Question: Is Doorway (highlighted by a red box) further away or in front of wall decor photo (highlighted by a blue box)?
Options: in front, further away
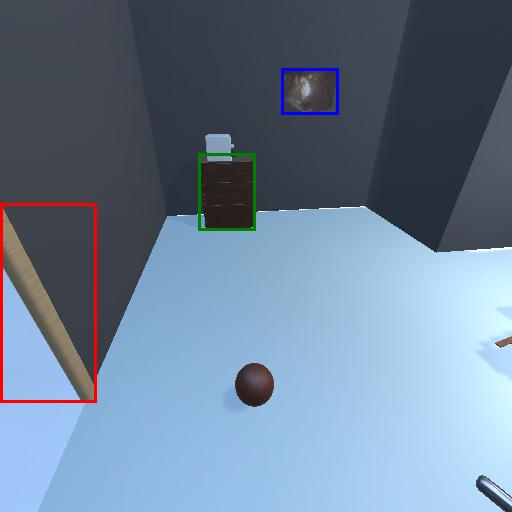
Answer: in front